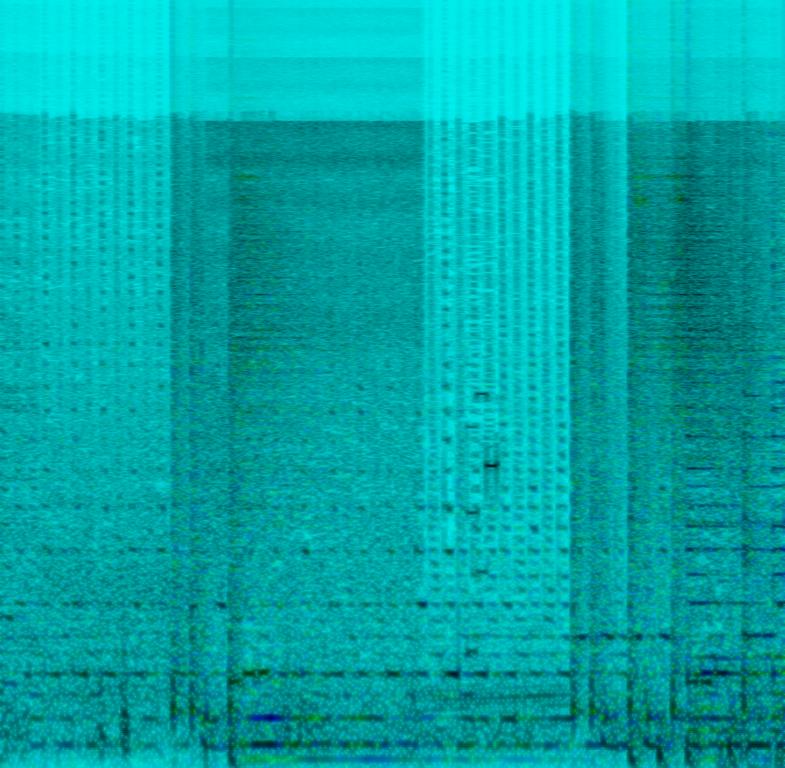
This instrumental song starts off with a repetitive synth melody and percussion. The percussion pauses and the sound of water splash is heard. The bass note continues to ring. During this pause, a three-note high pitched game sound is played. After the pause, the synth melody continues to play and a piano melody is played on top of that. The bass plays the root notes of the chords. The percussion plays a simple beat in common time.